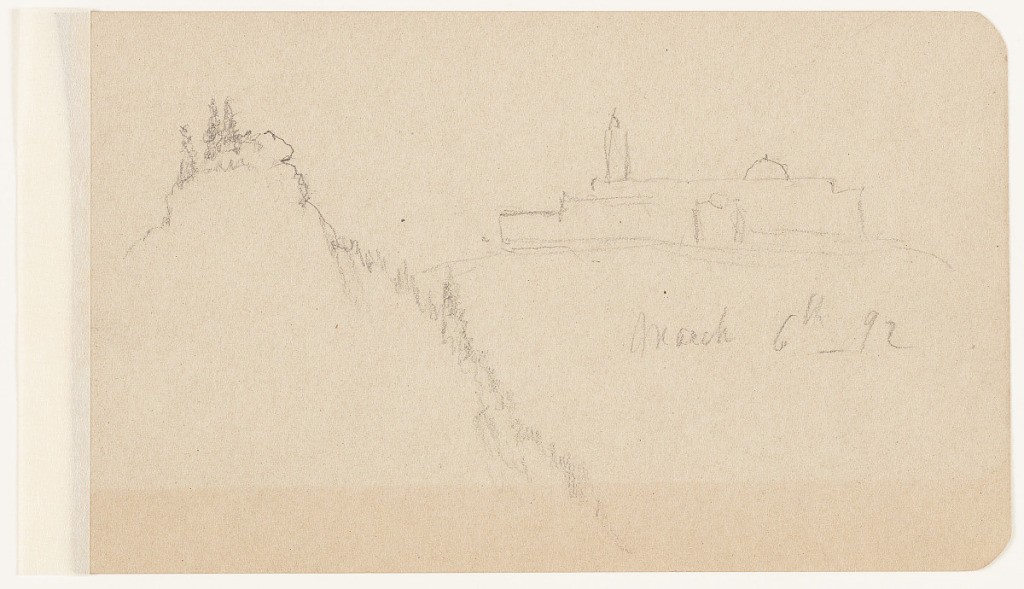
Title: Church and a Wooded Peak, Mexico
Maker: Frederic Edwin Church, American, 1826–1900
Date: March 6, 1892
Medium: Graphite on light brown wove paper
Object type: drawing
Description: Landscape and architecture sketches showing views of a church and a wooded mountain peak in Mexico. At left, a sharp, triangular mountain peak is shown covered in dense woods. Either sketched separately or shown atop a nearby hill, a sprawling church complex is visible at center right. Its tall belltower is visible at left while its dome peeks out at right. Details not rendered.